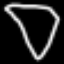
Label: diamond